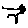
Label: cat